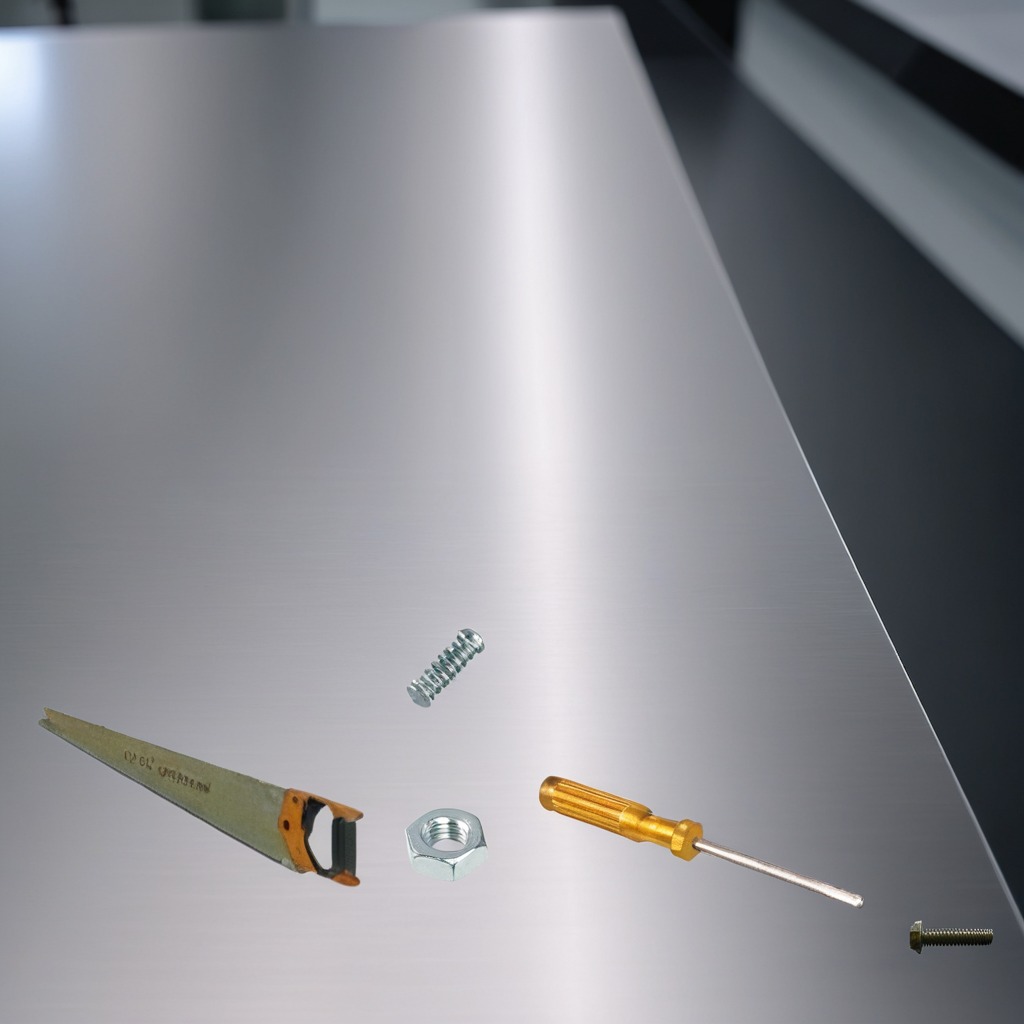
A metal machine screw, a coiled metal spring, a handheld metal saw, a screwdriver, and a metal nut are lying on the stainless steel table in a high-end prototyping lab.